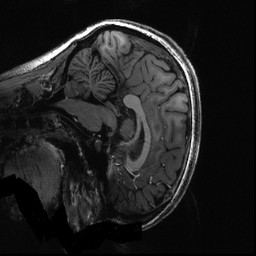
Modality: T1w
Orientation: sagittal
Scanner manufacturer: siemens
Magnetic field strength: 6.98 T
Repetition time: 2.6 s
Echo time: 0.00343 s